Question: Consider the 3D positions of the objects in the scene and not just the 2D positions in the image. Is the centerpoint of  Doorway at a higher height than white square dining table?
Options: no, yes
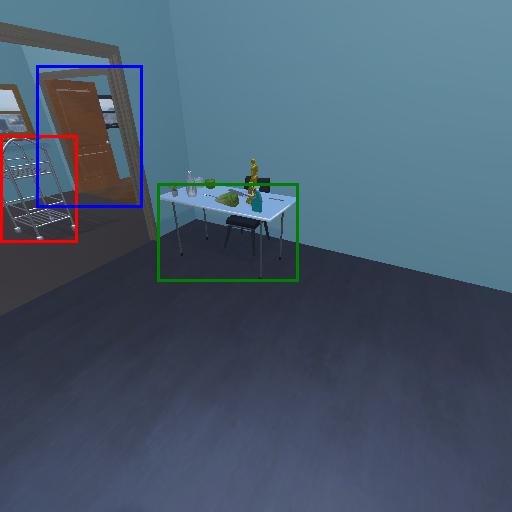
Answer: no